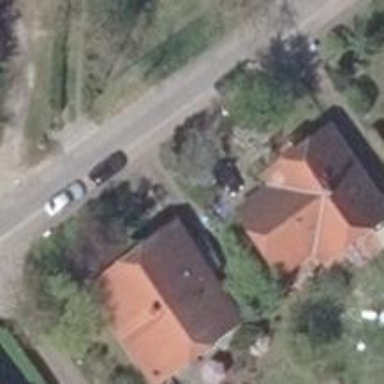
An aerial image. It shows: Detached building with half-hipped roof shape.